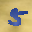
Label: 5